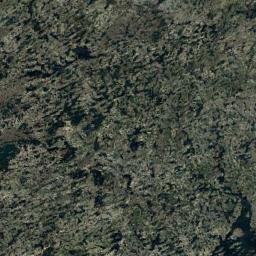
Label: wetland